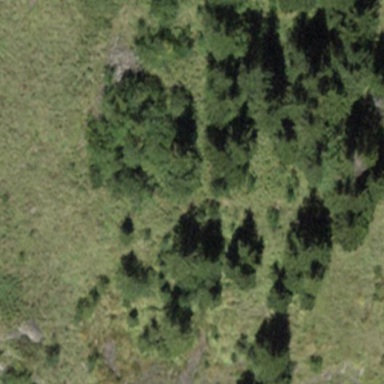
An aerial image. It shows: Forest area.